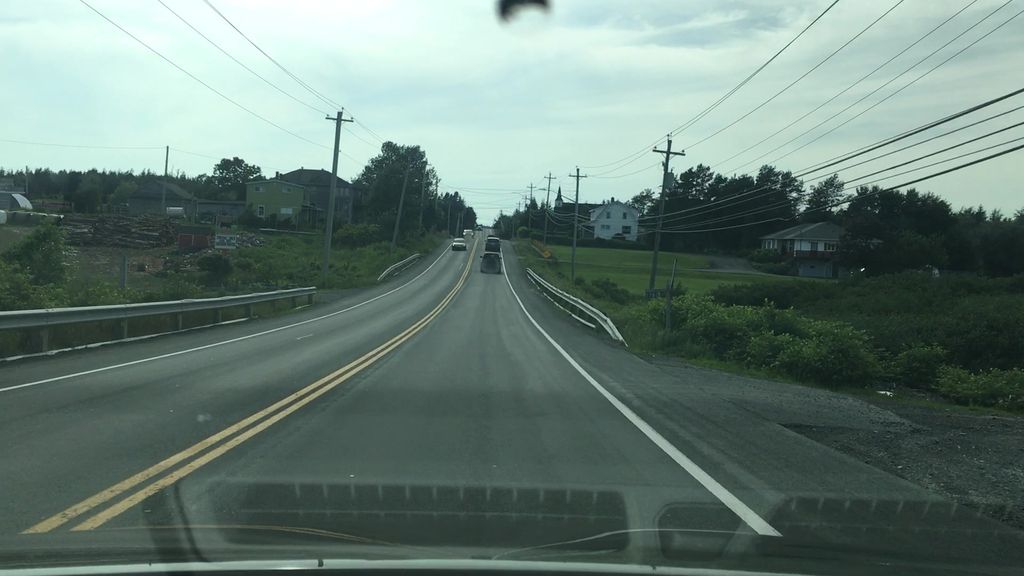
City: halifax